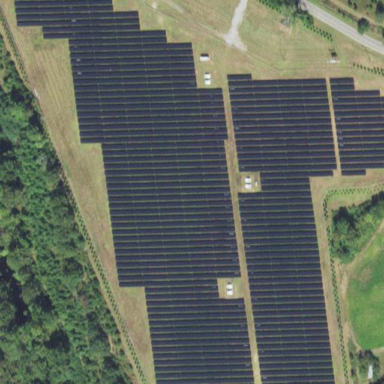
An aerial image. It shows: Solar photovoltaic power plant surrounded by fence.